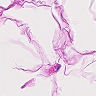
Metastatic tissue present: no